Question: i have a table where i am filling some data and have checkboxes besides each and the last check box is "ALL".
When i check this "ALL" checkbox remaining check boxes should be checked and vice versa.
code for filling data.
'''
<div class="tablecontatiner">
<table>
<tr>
<th>Function</th>
<th>Add</th>
<th>Edit</th>
<th>View</th>
<th>Delete</th>
<th>All</th>
</tr>
@foreach (var item in Model)
{
<tr class="grouprow">
<td><input type="hidden"/><input id="@(item.Func_Code)" type="checkbox" style="visibility:hidden" />@item.FunctionName</td>
<td><input id="@(item.Func_Code + "A")" type="checkbox" value="Add" @(item.Add==true?"checked":"") /></td>
<td><input id="@(item.Func_Code + "E")" type="checkbox" value="Edit" @(item.Edit==true?"checked":"") /></td>
<td><input id="@(item.Func_Code + "V")" type="checkbox" value="View" @(item.View==true?"checked":"")/></td>
<td><input id="@(item.Func_Code + "D")" type="checkbox" value="Delete" @(item.Delete==true?"checked":"")/></td>
<td><input id="@(item.Func_Code + "ALL")" type="checkbox" value="All"/></td>
</tr>
}
</table>
</div>
'''
and my UI looks like :
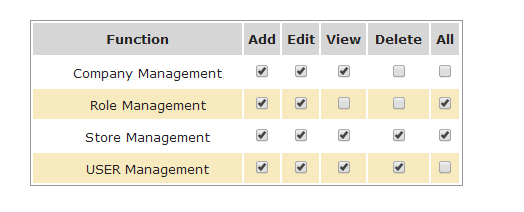
Answer: Try this
'''
$('#checkboxAll').on('change', function () {
$(this).closest('.grouprow').find(':checkbox').not(this).prop('checked', this.checked);
});
$('table tr input:checkbox:not("#checkboxAll")').on('change', function () {
if (!this.checked) {
$('#checkboxAll').prop('checked', false);
}
});
'''
<URL>